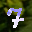
Label: 7